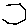
Label: hexagon